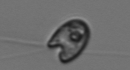
Label: flagellate_morphotype1